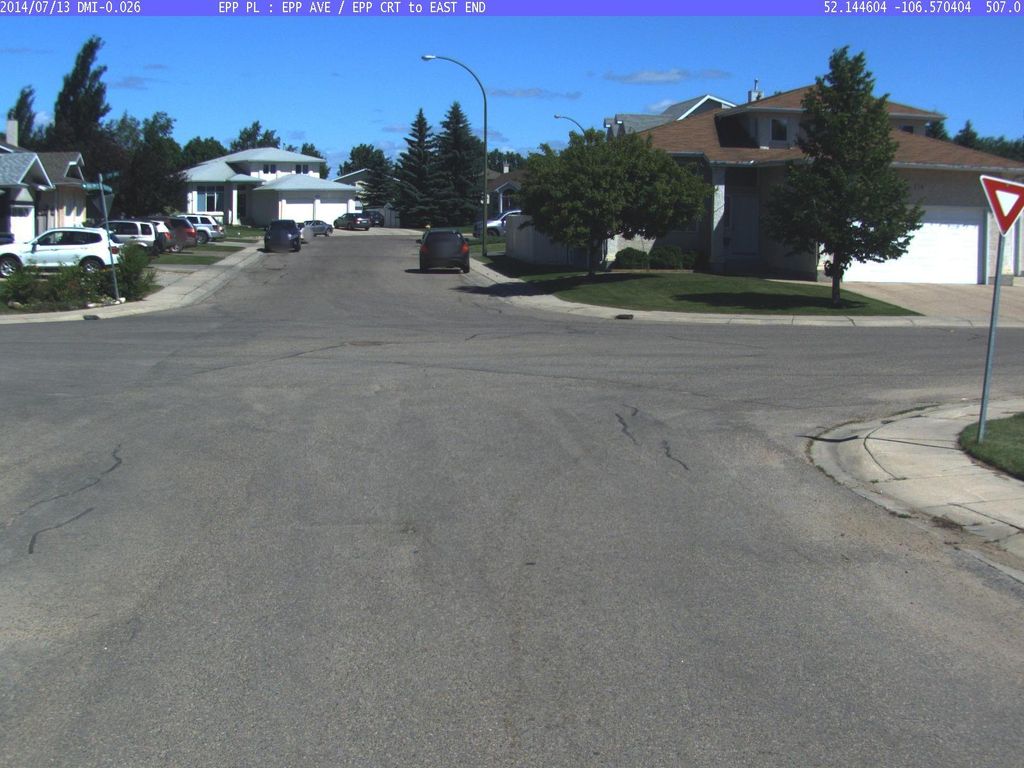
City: saskatoon